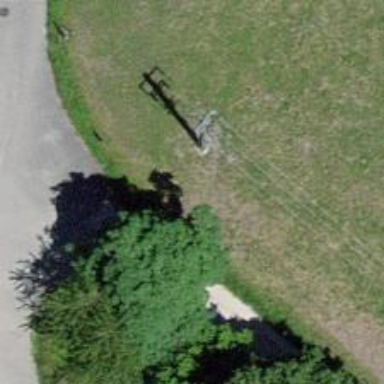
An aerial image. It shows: Power pole.